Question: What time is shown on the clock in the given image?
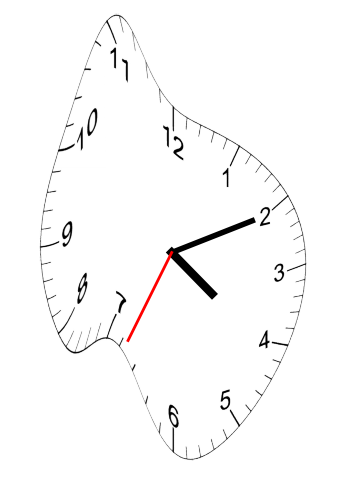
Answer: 04:10:34